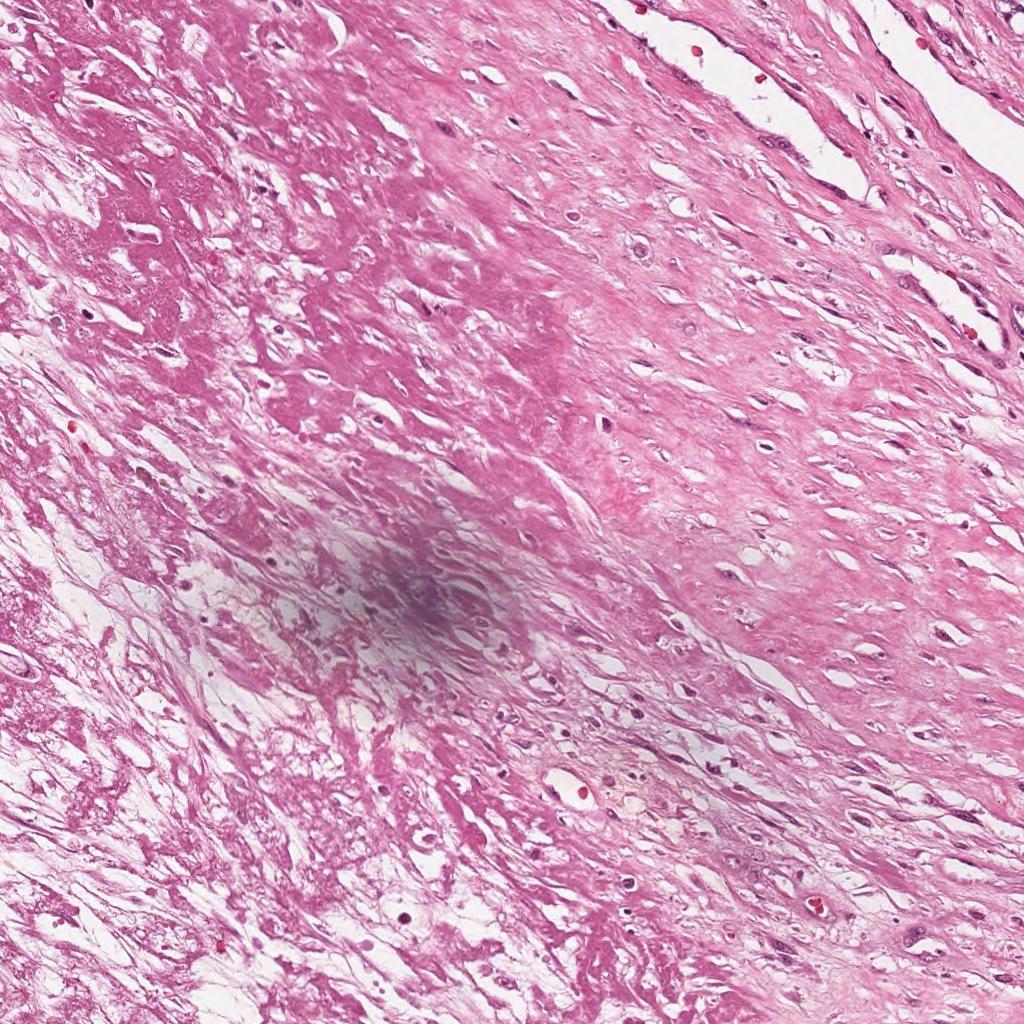
Label: Non-Viable-Tumor